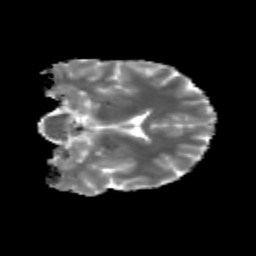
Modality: MD
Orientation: coronal
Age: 23
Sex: female
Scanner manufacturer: siemens
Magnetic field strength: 3 T
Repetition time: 3.5 s
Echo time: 0.125 s